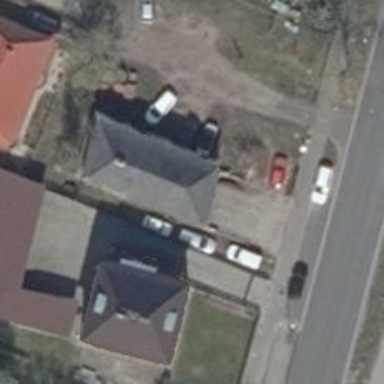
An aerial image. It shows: Car repair shop.